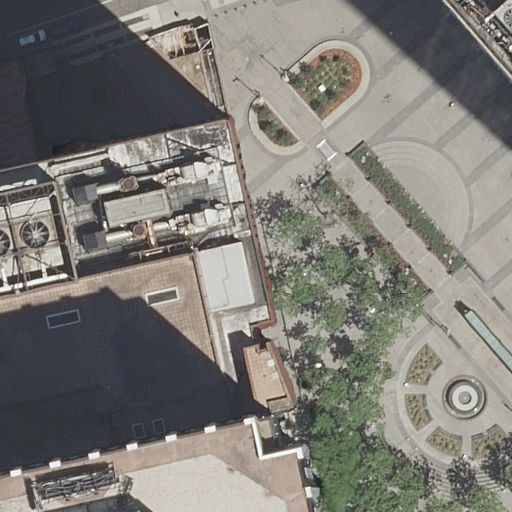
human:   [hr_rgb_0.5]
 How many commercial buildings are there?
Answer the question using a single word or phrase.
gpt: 0

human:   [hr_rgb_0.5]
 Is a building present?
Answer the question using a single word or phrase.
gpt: yes

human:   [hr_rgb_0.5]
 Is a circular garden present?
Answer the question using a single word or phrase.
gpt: no

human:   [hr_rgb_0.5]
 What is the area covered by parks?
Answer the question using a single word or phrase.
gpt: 5043m2

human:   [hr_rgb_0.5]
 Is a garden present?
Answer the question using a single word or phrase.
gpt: yes

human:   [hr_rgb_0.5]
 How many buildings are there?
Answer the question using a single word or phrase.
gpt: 5

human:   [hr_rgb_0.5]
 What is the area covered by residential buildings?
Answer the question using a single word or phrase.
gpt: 3821m2

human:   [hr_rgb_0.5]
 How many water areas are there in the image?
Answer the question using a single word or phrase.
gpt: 1

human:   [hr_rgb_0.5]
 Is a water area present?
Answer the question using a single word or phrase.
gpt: yes

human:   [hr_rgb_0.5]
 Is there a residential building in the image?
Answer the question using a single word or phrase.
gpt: yes

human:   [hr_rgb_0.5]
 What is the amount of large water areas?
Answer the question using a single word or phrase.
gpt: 0

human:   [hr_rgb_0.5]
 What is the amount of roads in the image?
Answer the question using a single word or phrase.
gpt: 2

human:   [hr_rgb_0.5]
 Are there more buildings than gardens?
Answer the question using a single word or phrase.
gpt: no

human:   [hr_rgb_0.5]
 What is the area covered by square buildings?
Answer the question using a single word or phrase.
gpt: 0m2

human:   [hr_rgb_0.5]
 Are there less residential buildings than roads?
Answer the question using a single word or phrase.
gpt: no

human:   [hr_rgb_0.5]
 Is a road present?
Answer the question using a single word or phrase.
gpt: yes

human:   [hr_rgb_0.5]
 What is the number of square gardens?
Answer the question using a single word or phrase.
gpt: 0

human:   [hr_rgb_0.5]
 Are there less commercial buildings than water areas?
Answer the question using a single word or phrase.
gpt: yes

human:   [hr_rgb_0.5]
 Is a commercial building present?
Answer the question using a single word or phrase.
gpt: no

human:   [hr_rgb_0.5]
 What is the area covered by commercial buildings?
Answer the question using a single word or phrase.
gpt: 0m2

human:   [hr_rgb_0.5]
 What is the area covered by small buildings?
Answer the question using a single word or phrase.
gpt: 41m2

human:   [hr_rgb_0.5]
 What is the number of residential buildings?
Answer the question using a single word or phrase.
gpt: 5

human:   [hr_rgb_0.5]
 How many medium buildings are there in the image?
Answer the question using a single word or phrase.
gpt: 2

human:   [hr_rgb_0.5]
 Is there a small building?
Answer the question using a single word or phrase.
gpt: yes

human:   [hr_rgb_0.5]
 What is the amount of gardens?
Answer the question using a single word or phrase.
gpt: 8

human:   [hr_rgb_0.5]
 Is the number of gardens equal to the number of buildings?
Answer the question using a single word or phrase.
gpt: no

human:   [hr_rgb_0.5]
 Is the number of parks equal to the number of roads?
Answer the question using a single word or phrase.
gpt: no

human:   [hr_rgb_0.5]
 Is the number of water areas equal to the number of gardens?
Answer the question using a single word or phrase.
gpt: no

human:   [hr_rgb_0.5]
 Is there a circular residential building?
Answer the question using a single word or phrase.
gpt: no

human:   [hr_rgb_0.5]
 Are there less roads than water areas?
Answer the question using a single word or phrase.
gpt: no

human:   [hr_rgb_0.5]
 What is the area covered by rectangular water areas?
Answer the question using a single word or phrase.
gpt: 52m2

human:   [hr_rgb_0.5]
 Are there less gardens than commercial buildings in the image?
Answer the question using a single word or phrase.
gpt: no

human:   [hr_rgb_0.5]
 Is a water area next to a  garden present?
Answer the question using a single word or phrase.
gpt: yes

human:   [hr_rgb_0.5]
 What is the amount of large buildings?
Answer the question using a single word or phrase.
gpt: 1

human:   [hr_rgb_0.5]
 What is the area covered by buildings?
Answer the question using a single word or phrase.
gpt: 3821m2

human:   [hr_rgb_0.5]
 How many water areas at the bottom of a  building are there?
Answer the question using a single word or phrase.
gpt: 1

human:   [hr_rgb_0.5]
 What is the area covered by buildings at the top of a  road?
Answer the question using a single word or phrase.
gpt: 15m2

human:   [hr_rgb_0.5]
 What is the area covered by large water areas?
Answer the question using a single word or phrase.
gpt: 0m2

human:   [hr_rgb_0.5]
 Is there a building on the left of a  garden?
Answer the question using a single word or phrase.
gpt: yes

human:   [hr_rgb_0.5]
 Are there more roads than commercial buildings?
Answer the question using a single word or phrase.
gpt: yes

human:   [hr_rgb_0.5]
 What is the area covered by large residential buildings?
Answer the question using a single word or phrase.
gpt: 3337m2

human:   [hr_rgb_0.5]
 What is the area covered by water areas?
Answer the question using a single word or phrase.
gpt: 52m2

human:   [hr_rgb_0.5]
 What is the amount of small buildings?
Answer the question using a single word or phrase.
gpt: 2

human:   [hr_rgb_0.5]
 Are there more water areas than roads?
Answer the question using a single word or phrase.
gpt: no

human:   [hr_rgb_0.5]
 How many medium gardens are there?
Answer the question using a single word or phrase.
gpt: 3

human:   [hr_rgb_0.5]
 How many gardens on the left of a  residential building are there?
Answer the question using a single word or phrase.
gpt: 8

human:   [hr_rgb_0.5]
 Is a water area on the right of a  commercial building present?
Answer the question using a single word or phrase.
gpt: no

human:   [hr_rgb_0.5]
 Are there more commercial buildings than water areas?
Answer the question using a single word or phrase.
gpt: no

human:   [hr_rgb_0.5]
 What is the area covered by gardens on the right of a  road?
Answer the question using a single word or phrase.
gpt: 539m2

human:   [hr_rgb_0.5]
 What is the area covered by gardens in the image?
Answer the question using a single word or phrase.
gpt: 596m2

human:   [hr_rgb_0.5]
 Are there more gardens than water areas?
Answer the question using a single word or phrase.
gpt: yes

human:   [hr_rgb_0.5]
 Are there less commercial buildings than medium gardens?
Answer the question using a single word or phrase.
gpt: yes

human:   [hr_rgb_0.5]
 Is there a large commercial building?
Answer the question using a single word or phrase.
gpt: no

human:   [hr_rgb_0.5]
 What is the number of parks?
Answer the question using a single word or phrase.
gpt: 1

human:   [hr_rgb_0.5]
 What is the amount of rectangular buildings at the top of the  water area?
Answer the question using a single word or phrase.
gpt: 1

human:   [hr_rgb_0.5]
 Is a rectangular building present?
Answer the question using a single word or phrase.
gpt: yes

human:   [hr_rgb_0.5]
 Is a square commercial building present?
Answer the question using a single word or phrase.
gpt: no

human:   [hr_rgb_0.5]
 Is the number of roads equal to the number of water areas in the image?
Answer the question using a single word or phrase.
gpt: no

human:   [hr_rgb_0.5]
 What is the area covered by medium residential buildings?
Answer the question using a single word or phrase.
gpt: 442m2

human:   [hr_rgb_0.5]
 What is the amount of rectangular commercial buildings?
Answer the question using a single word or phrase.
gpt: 0

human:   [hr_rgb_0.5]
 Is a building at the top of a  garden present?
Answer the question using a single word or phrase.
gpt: yes

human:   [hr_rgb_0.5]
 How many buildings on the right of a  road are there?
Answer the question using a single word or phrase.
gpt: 3

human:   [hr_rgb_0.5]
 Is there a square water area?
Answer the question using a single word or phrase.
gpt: yes

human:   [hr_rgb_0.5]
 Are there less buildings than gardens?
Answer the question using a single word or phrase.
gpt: yes